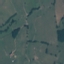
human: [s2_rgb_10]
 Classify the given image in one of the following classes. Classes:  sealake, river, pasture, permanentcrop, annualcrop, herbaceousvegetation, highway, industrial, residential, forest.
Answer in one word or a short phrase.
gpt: Pasture